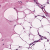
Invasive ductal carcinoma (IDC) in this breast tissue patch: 0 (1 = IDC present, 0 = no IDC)